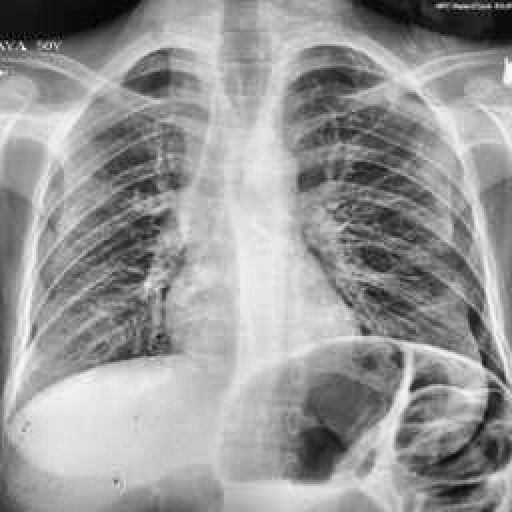
Finding: TUBERCULOSIS